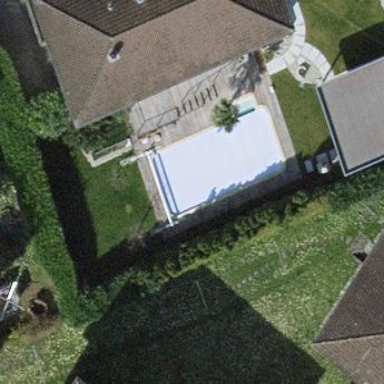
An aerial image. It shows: Swimming pool located in leisure land.